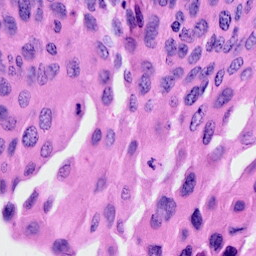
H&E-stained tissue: Cervix